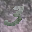
Label: 3